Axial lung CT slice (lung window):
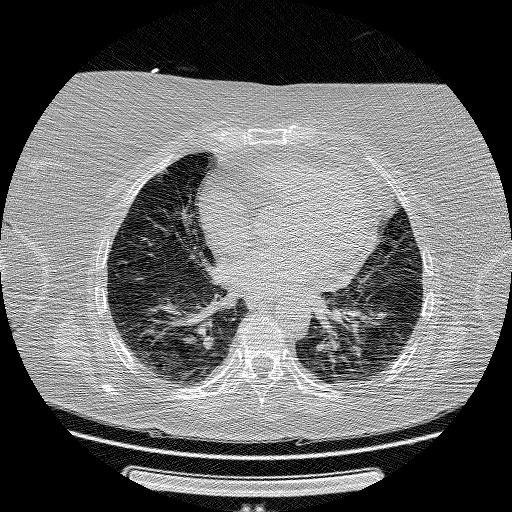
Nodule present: no